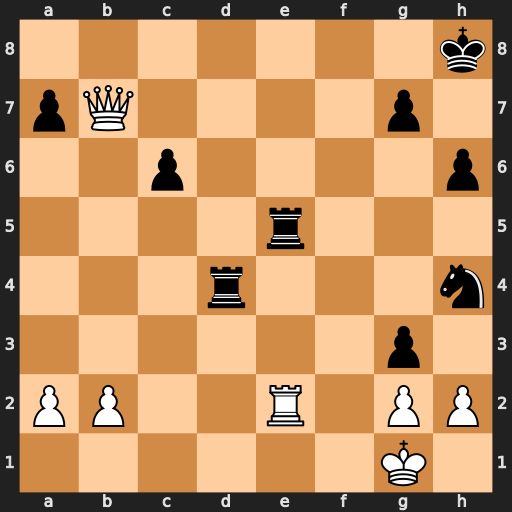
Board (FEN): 7k/pQ4p1/2p4p/4r3/3r3n/6p1/PP2R1PP/6K1
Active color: w
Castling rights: -
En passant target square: -
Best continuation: Qb8+ Kh7 Qxe5